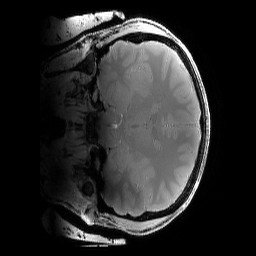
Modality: PDw
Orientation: coronal
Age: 27
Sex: male
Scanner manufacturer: siemens
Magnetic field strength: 6.98 T
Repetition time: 1.38 s
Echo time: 0.00242 s